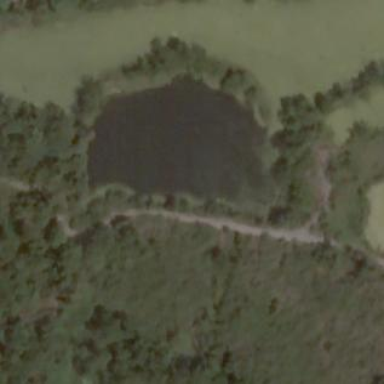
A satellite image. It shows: Pond surrounded by natural water.